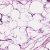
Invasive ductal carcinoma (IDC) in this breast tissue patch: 0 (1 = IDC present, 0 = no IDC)